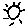
Label: sun